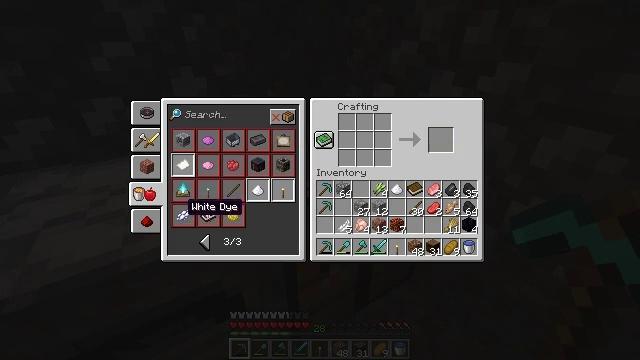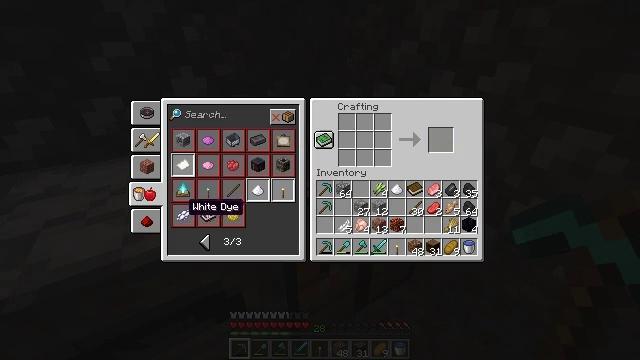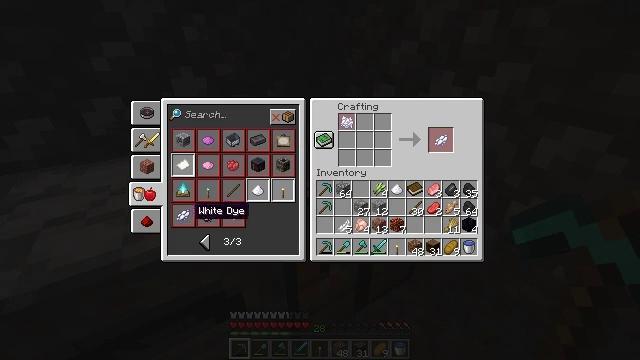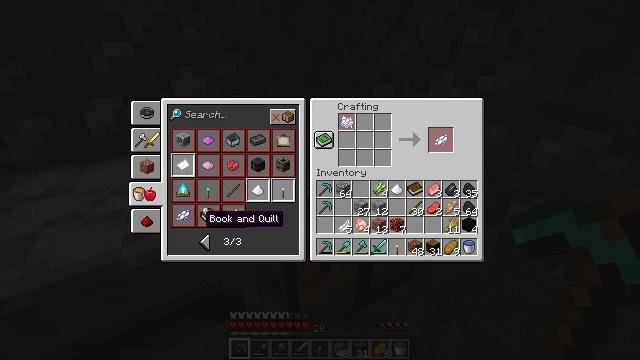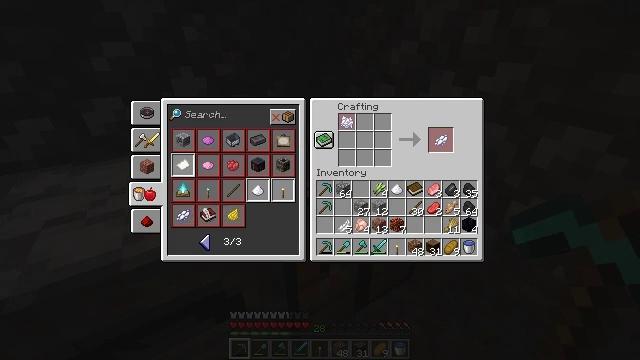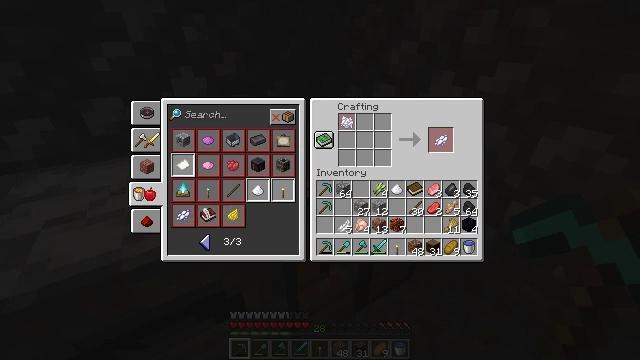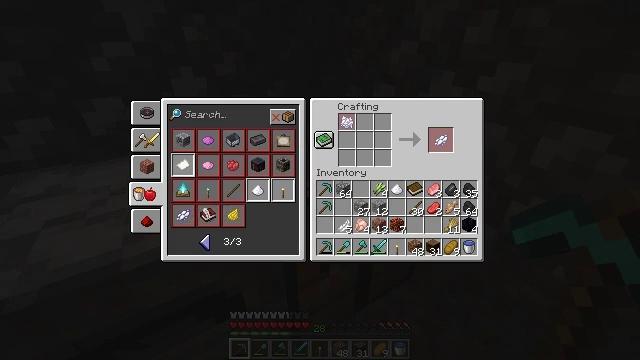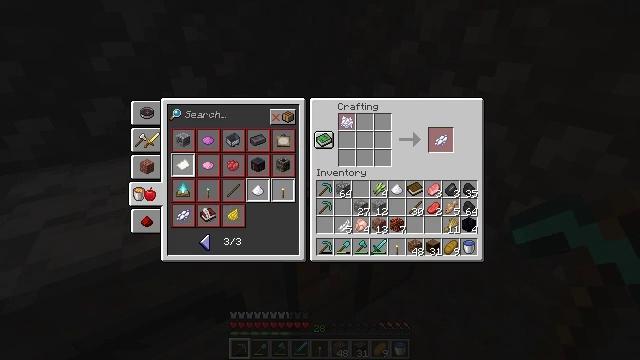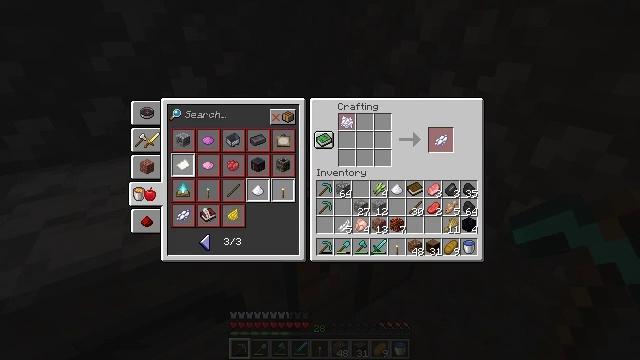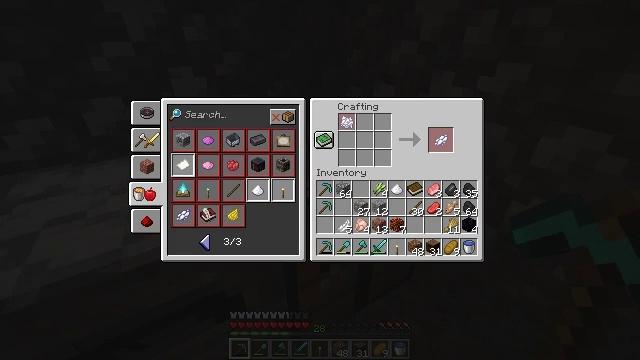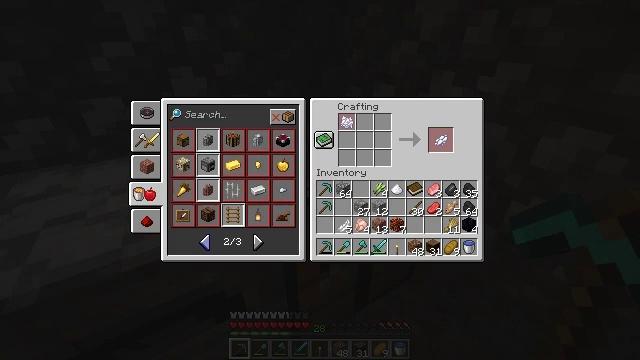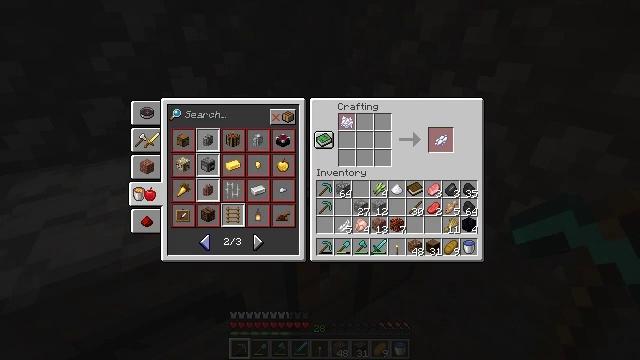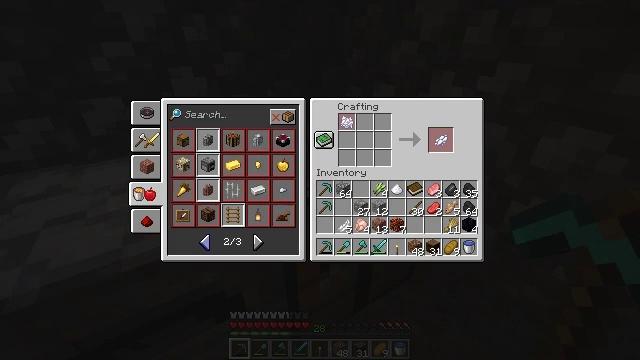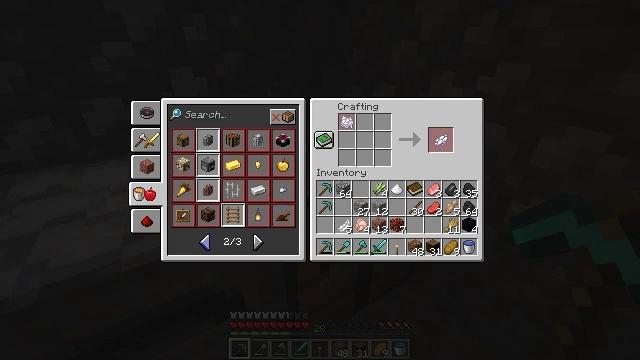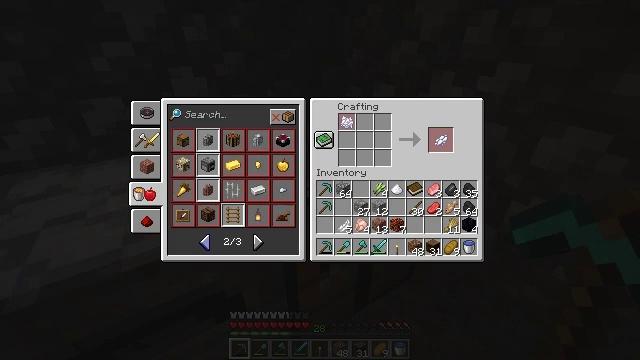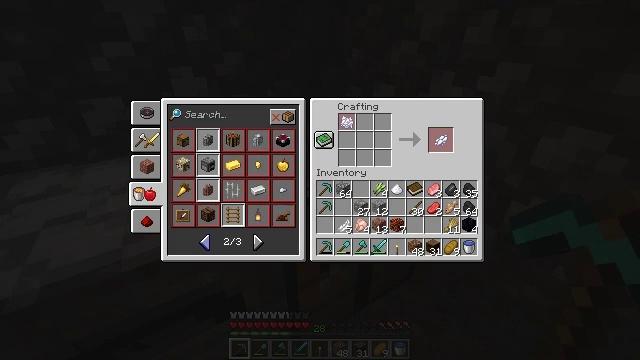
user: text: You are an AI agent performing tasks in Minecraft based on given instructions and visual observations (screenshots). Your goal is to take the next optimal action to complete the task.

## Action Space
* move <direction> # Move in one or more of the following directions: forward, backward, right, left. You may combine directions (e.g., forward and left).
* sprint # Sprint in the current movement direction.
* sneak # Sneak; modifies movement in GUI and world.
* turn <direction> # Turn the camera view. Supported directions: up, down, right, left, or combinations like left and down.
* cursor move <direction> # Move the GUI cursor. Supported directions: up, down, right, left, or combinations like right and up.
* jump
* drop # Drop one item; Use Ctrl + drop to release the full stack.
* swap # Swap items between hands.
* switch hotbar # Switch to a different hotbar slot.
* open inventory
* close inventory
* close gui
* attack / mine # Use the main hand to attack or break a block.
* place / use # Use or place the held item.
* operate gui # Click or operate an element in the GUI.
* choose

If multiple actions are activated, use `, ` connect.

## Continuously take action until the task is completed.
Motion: motion action
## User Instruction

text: Obtain an enchanting table using obsidian, diamonds, and a book.
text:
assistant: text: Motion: no_op
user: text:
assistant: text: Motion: no_op
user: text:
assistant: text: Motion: cursor move right and down
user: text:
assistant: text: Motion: cursor move down
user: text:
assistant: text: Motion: no_op
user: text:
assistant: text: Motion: no_op
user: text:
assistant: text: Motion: no_op
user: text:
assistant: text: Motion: no_op
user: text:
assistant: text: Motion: no_op
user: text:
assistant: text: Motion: operate gui
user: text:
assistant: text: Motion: operate gui
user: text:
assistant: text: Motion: operate gui
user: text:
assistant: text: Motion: no_op
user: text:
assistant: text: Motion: no_op
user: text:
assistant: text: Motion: no_op
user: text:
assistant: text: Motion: no_op
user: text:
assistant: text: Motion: no_op
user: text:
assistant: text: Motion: cursor move right and up
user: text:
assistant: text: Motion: cursor move right
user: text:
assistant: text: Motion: no_op
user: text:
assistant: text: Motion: no_op
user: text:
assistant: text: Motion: no_op
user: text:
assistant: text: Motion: no_op
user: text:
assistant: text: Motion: no_op
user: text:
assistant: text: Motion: cursor move right
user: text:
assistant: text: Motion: no_op
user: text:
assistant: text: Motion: no_op
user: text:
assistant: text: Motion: no_op
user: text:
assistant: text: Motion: no_op
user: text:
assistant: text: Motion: no_op